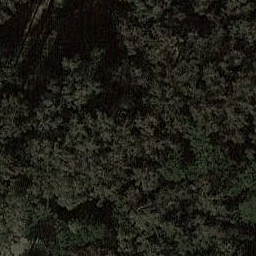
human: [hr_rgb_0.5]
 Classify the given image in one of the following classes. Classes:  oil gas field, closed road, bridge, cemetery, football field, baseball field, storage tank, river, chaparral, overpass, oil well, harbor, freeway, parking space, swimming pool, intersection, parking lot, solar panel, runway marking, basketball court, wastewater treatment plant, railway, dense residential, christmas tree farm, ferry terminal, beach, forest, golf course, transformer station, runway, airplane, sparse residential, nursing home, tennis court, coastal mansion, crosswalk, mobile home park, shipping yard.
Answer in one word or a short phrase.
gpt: forest